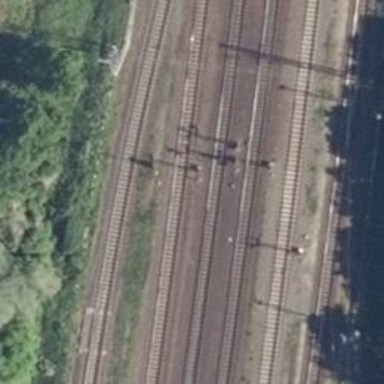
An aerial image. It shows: Railway signal.